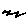
Label: zigzag